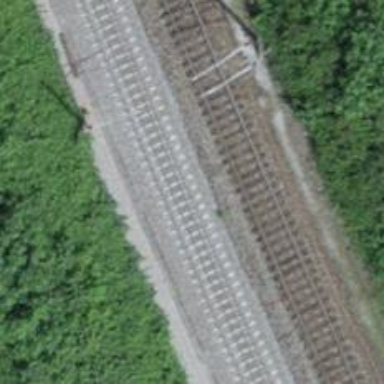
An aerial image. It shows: Single railway track with electrification through contact line.